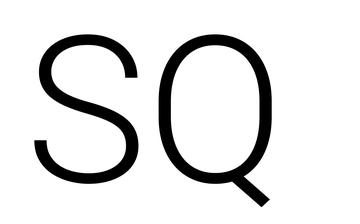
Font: Roboto_Light